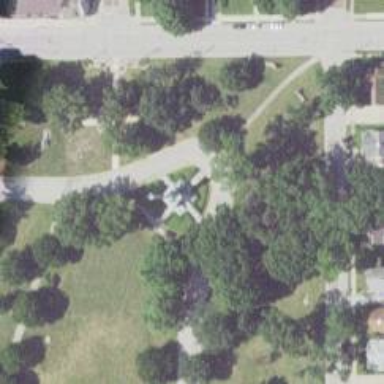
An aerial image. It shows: Historical war memorial.